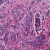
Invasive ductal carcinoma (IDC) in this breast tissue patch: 0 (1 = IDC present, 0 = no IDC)